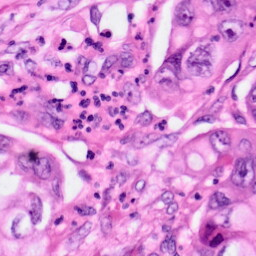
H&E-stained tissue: Pancreatic